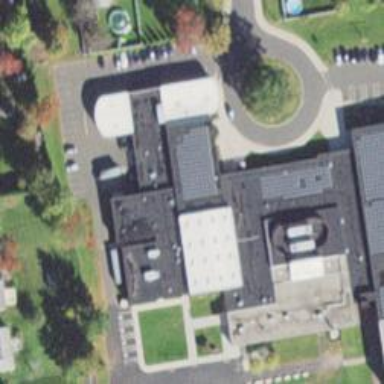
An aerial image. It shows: School building.